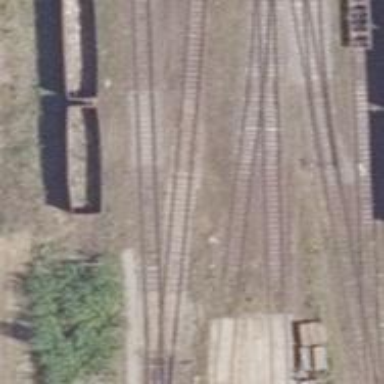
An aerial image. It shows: Railway spur service.